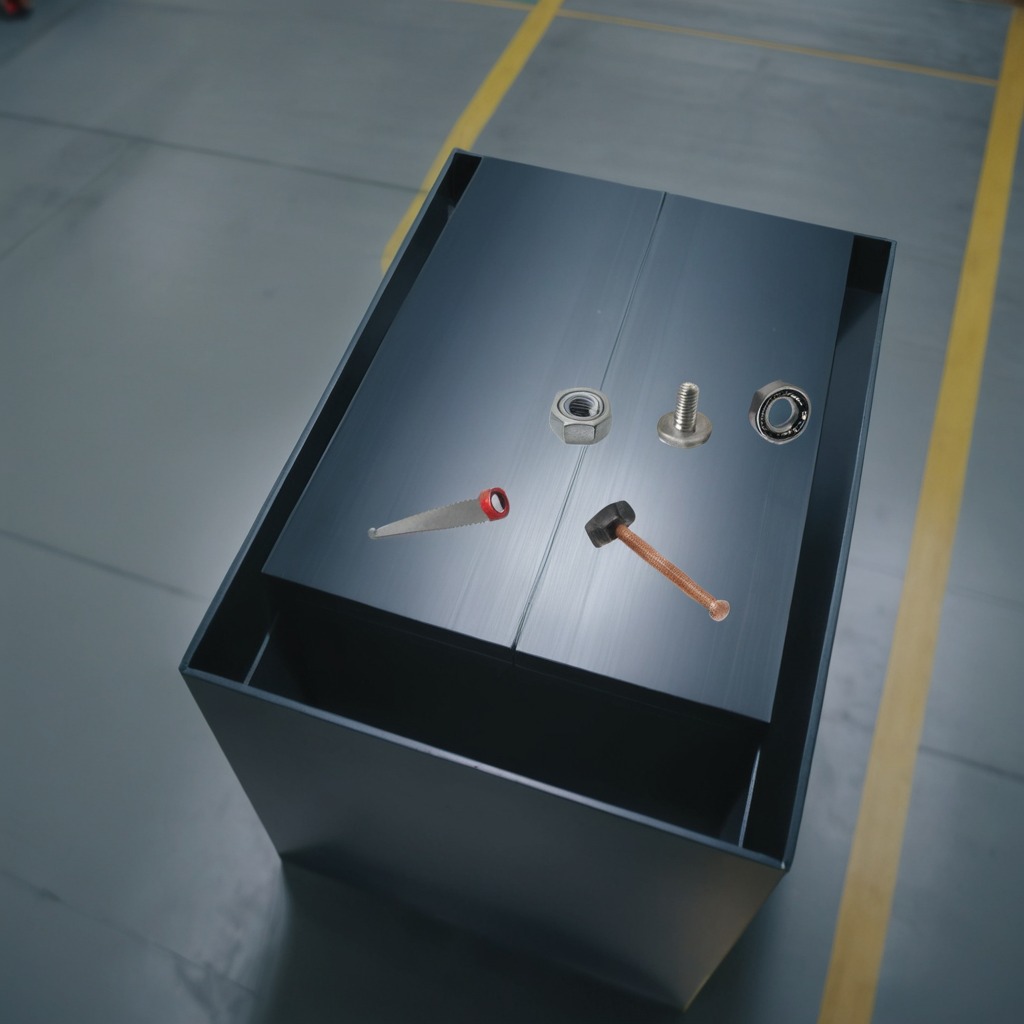
A ball bearing, hammer, machine screw, saw, and nut are lying on the toolbox surface.